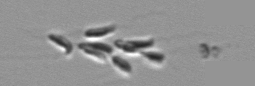
Label: Dinobryon